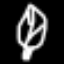
Label: leaf